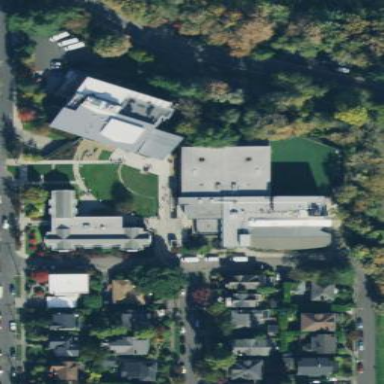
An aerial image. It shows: School building.